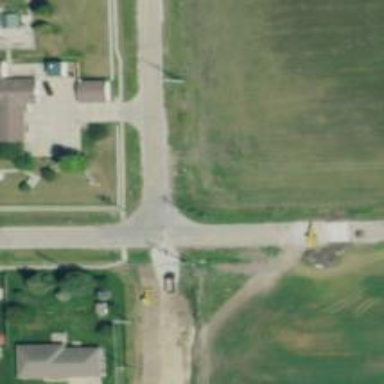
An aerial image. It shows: Road with stop sign.